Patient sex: M
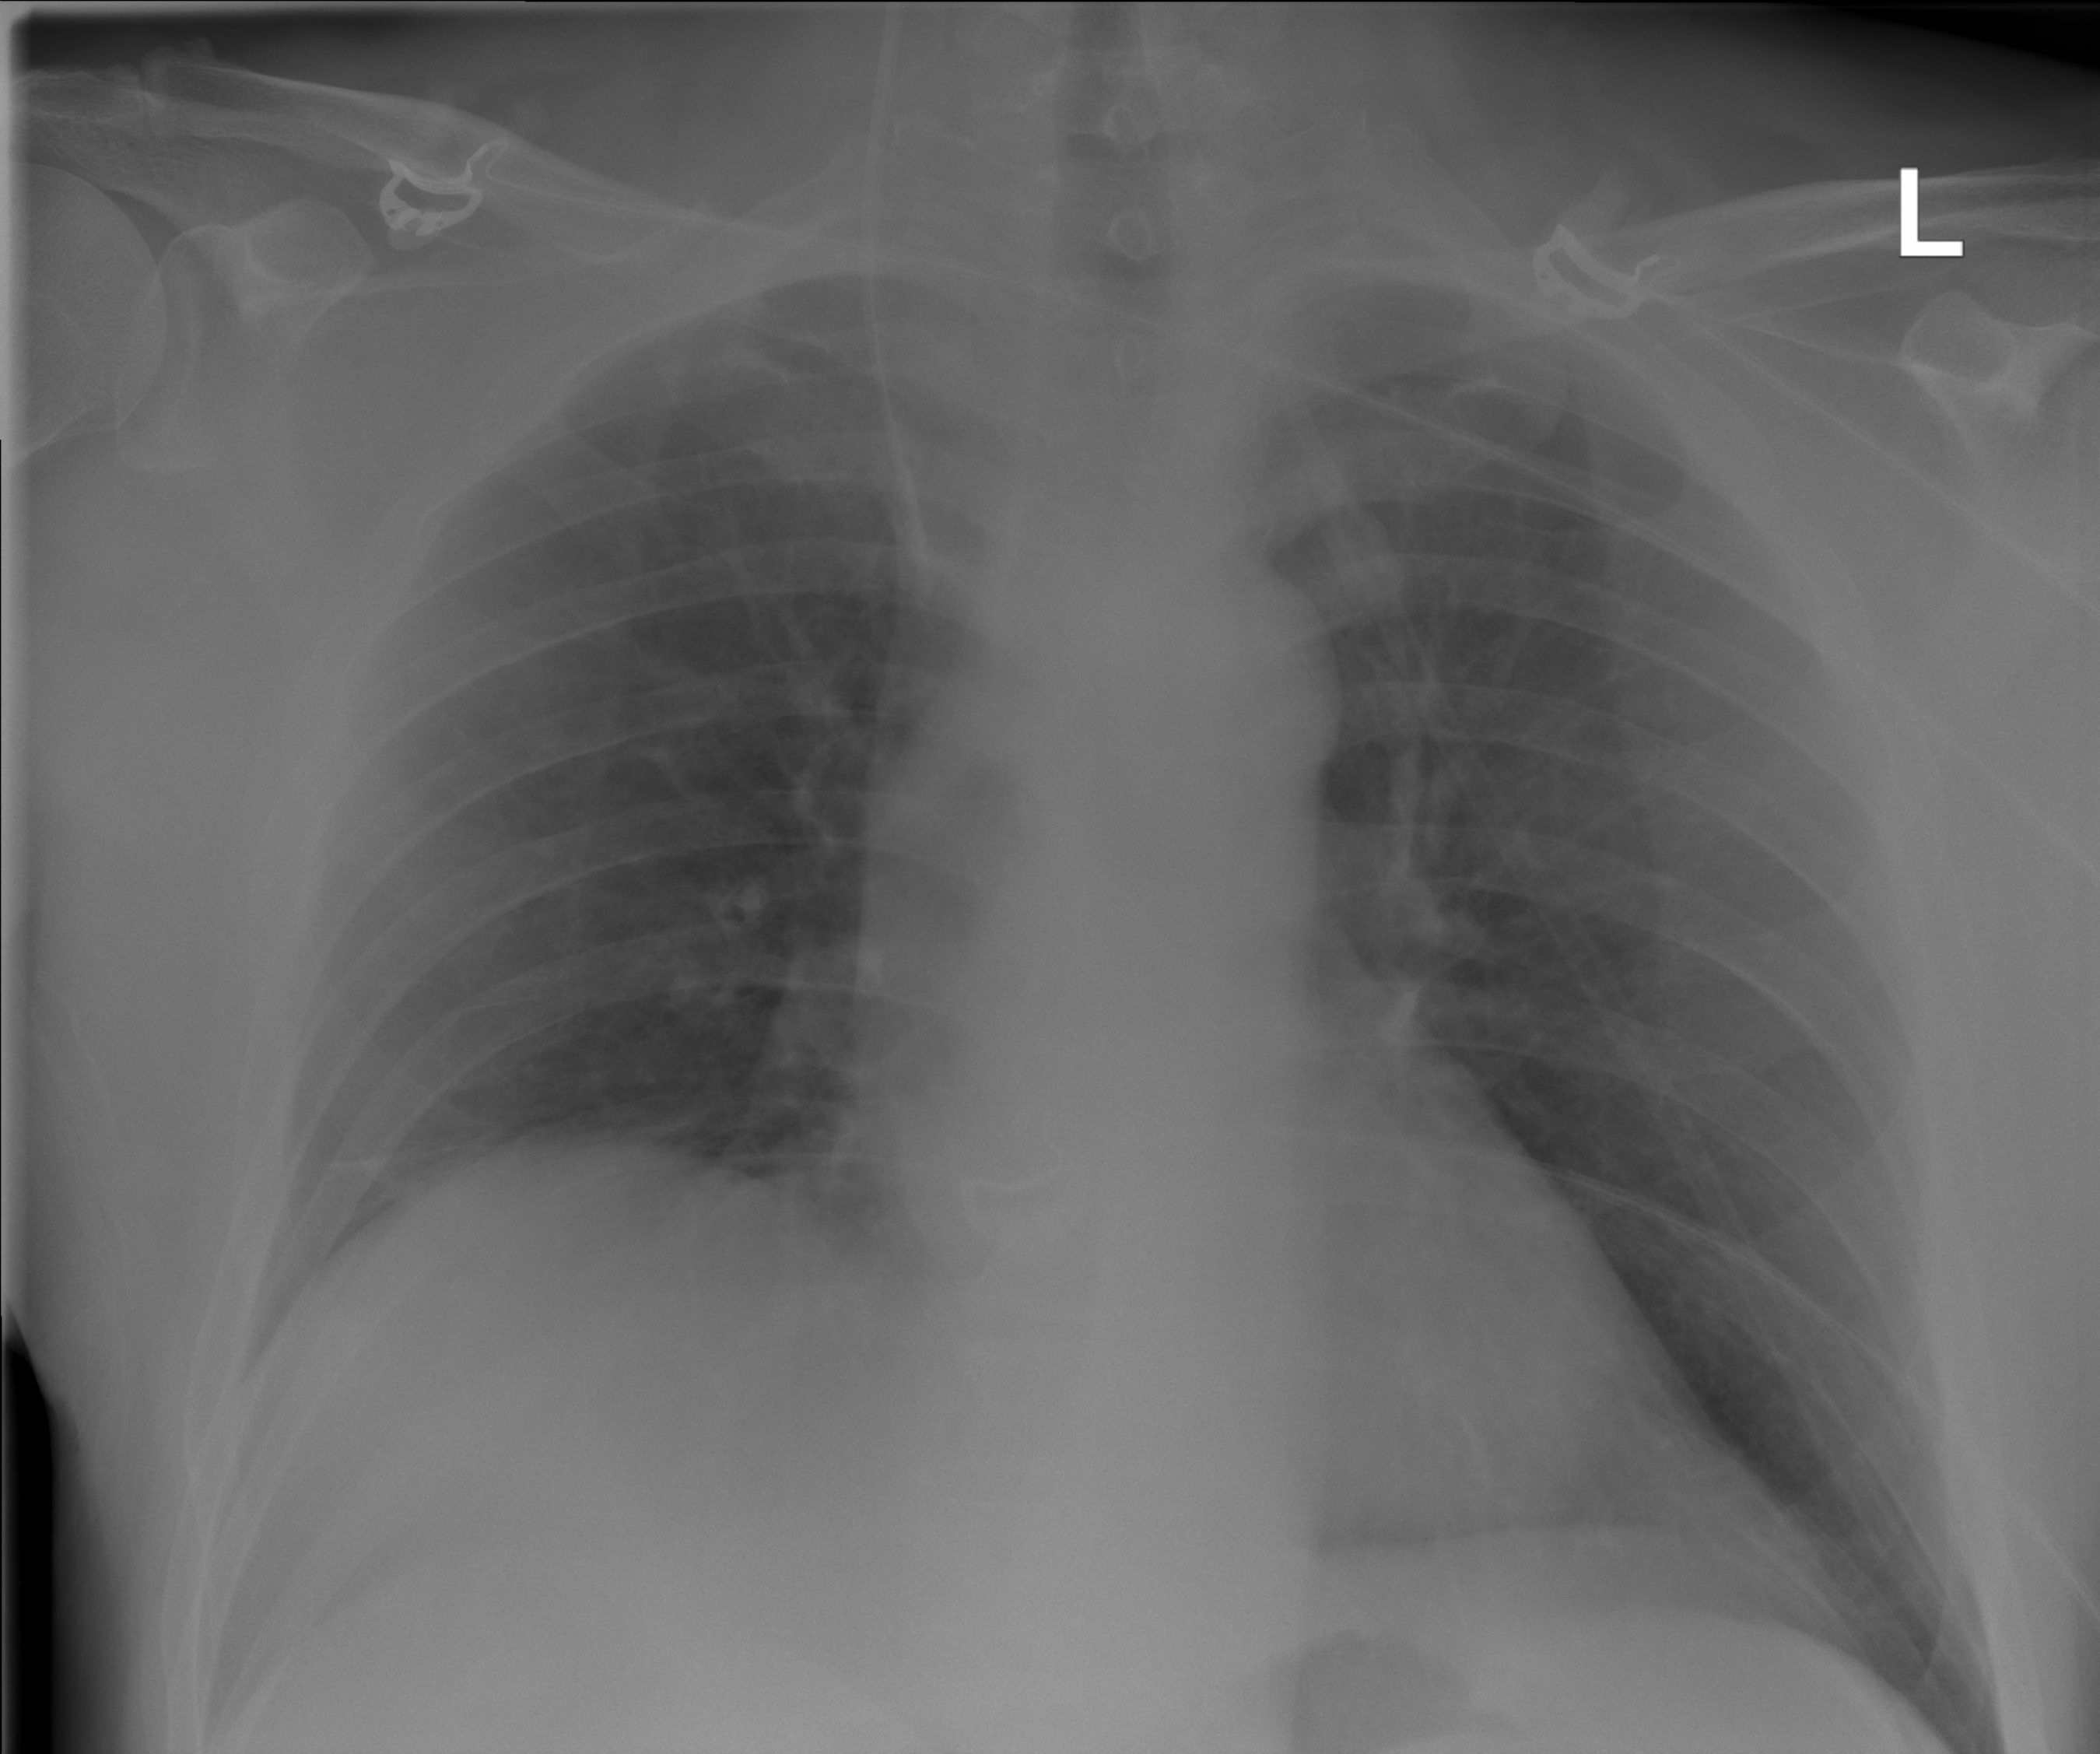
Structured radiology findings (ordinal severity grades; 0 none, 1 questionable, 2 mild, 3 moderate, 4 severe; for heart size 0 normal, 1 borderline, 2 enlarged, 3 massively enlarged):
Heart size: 0
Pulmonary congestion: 0
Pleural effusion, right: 0
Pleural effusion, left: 0
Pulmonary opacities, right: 0
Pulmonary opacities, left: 0
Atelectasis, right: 2
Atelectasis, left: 0